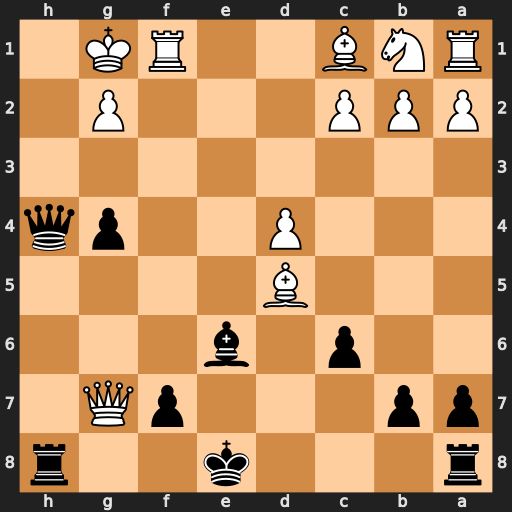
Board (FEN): r3k2r/pp3pQ1/2p1b3/3B4/3P2pq/8/PPP3P1/RNB2RK1
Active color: b
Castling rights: kq
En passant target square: -
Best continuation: g3 Qxg3 Qxg3